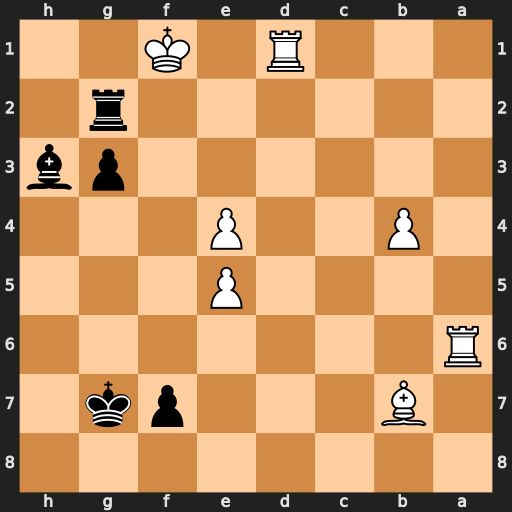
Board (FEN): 8/1B3pk1/R7/4P3/1P2P3/6pb/6r1/3R1K2
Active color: b
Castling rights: -
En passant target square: -
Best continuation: Rd2+ Ke1 Rxd1+ Kxd1 g2 Kc2 g1=Q